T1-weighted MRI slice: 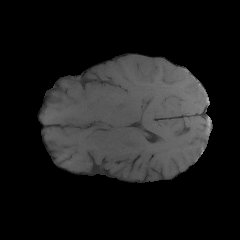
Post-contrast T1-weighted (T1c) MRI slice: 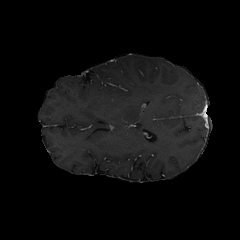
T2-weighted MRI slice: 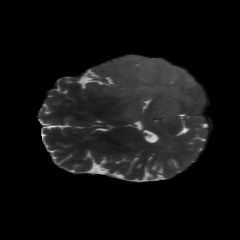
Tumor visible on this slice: yes